Question: I dont know how to exlpain it properly, but In my android studio project, I have the value of some specific data of my Firebase realtime database, and I want to know the name of the parameter that this data is child of,

Like i have value of this camp called "nomeProf" and I want to get the name of this "teste" parameter, by searching in the database using this value of "nomeProf"
there is any way of doing so ?
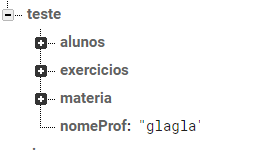
Answer: You can do the following:
'''
DatabaseReference reference = FirebaseDatabase.getInstance().getReference();
reference.orderByChild("nomeProf").equalTo("glagla").addListenerForSingleValueEvent(new ValueEventListener() {
@Override
public void onDataChange(DataSnapshot dataSnapshot) {
for(DataSnapshot datas: dataSnapshot.getChildren()){
String teste = datas.getKey();
}
}
@Override
public void onCancelled(@NonNull DatabaseError databaseError) {
throw databaseError.toException();
}
});
'''
First add the reference to the root node, then add a query to search the database based on the value of 'nomeProf' and retrieve the 'key' which is 'teste'.